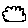
Label: cloud